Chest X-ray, PA view. Patient: 74 years old, sex M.
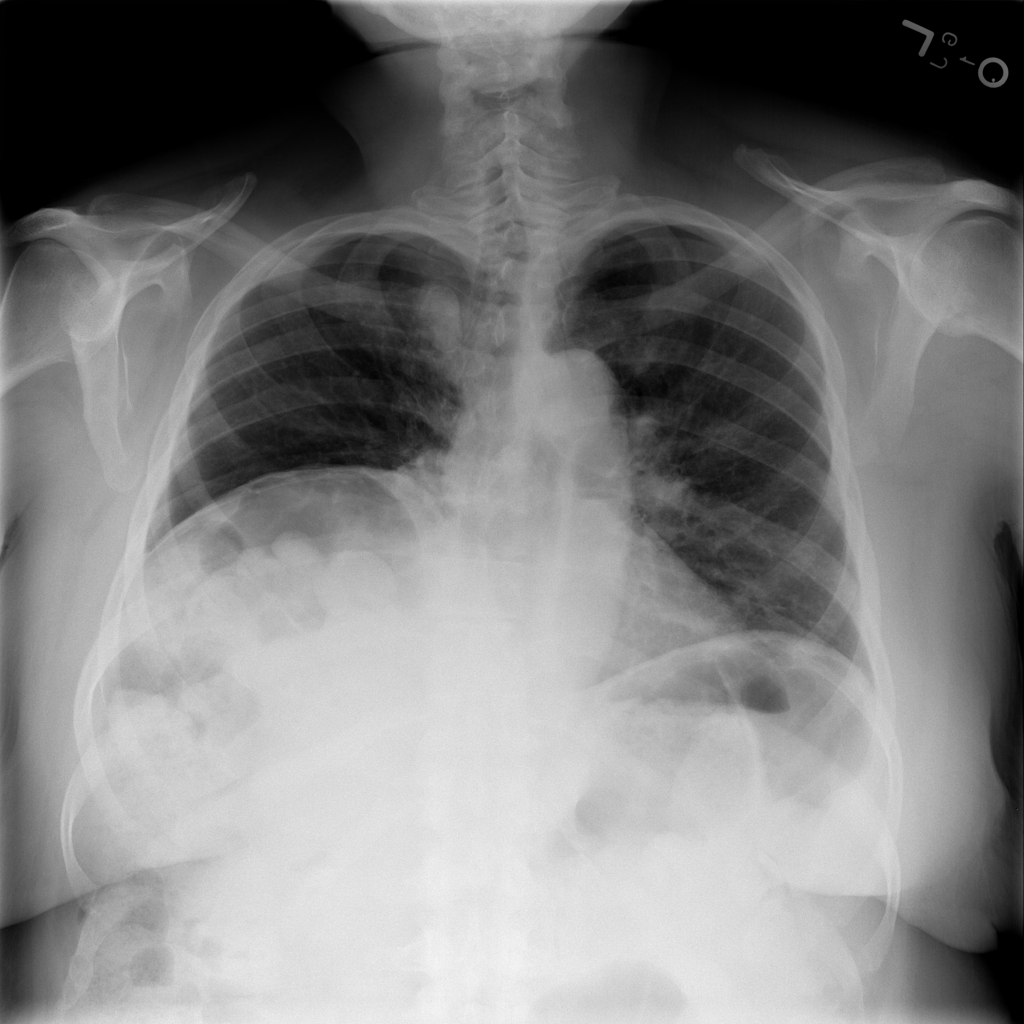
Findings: No Finding